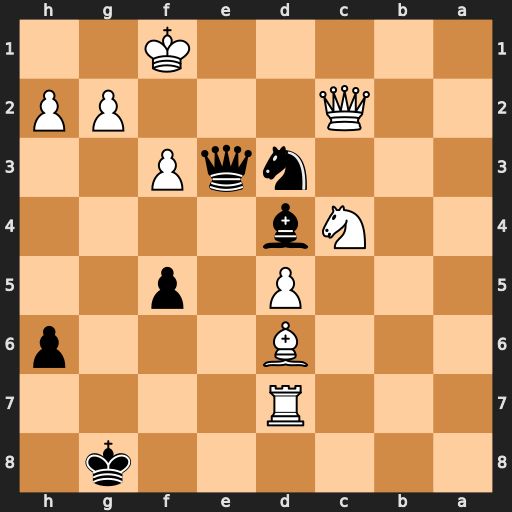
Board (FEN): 6k1/3R4/3B3p/3P1p2/2Nb4/3nqP2/2Q3PP/5K2
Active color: b
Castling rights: -
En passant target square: -
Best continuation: Qe1#